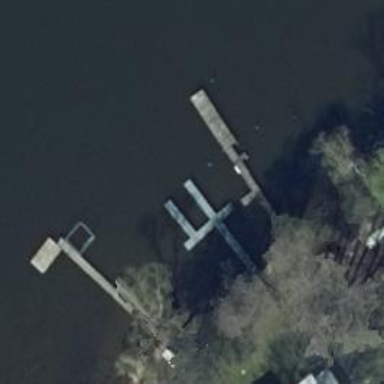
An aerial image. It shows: Man-made pier.